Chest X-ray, AP view. Patient: 34 years old, sex M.
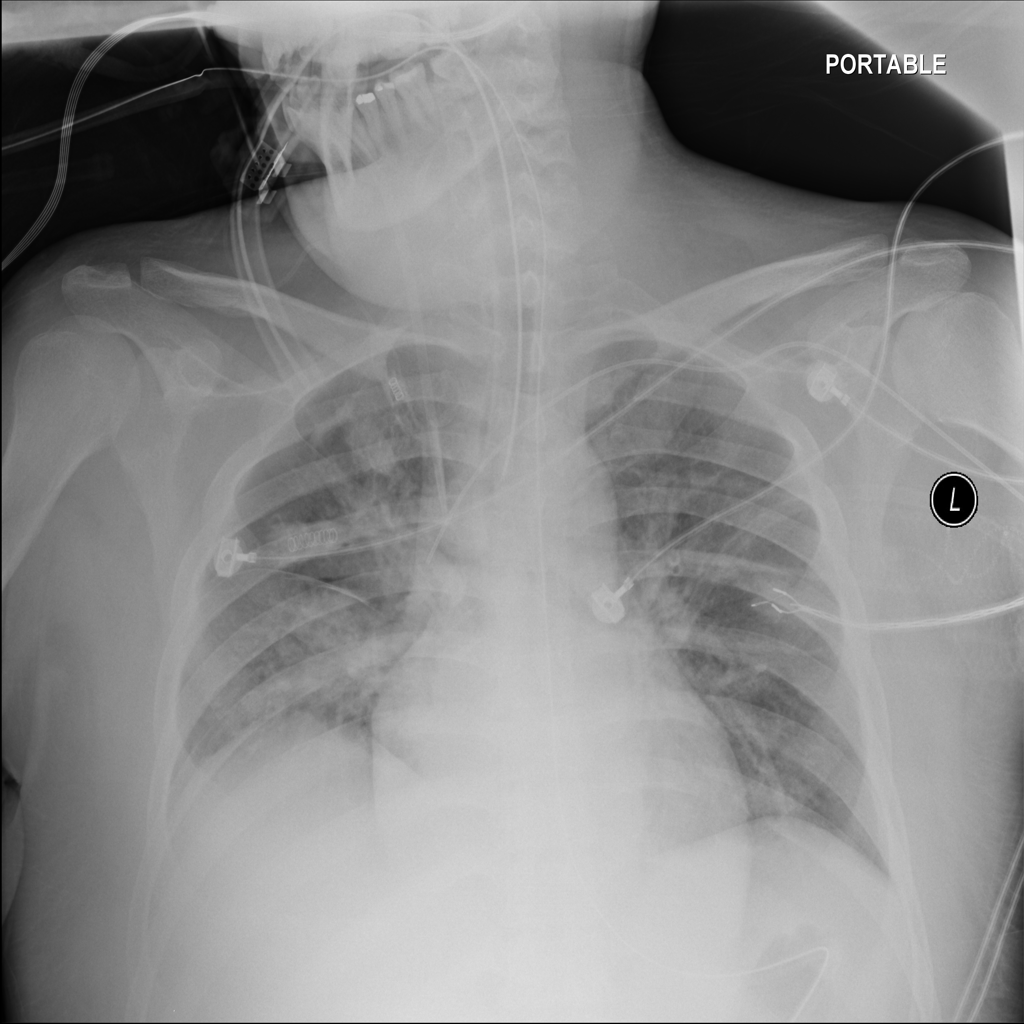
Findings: No Finding